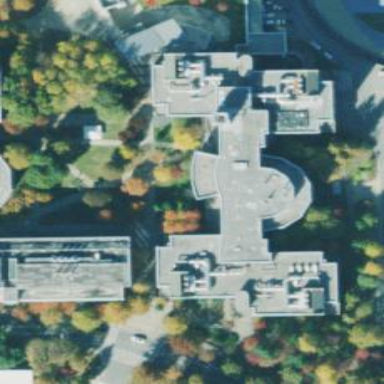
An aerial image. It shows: Academic/research building at Georgia Tech.